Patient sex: F
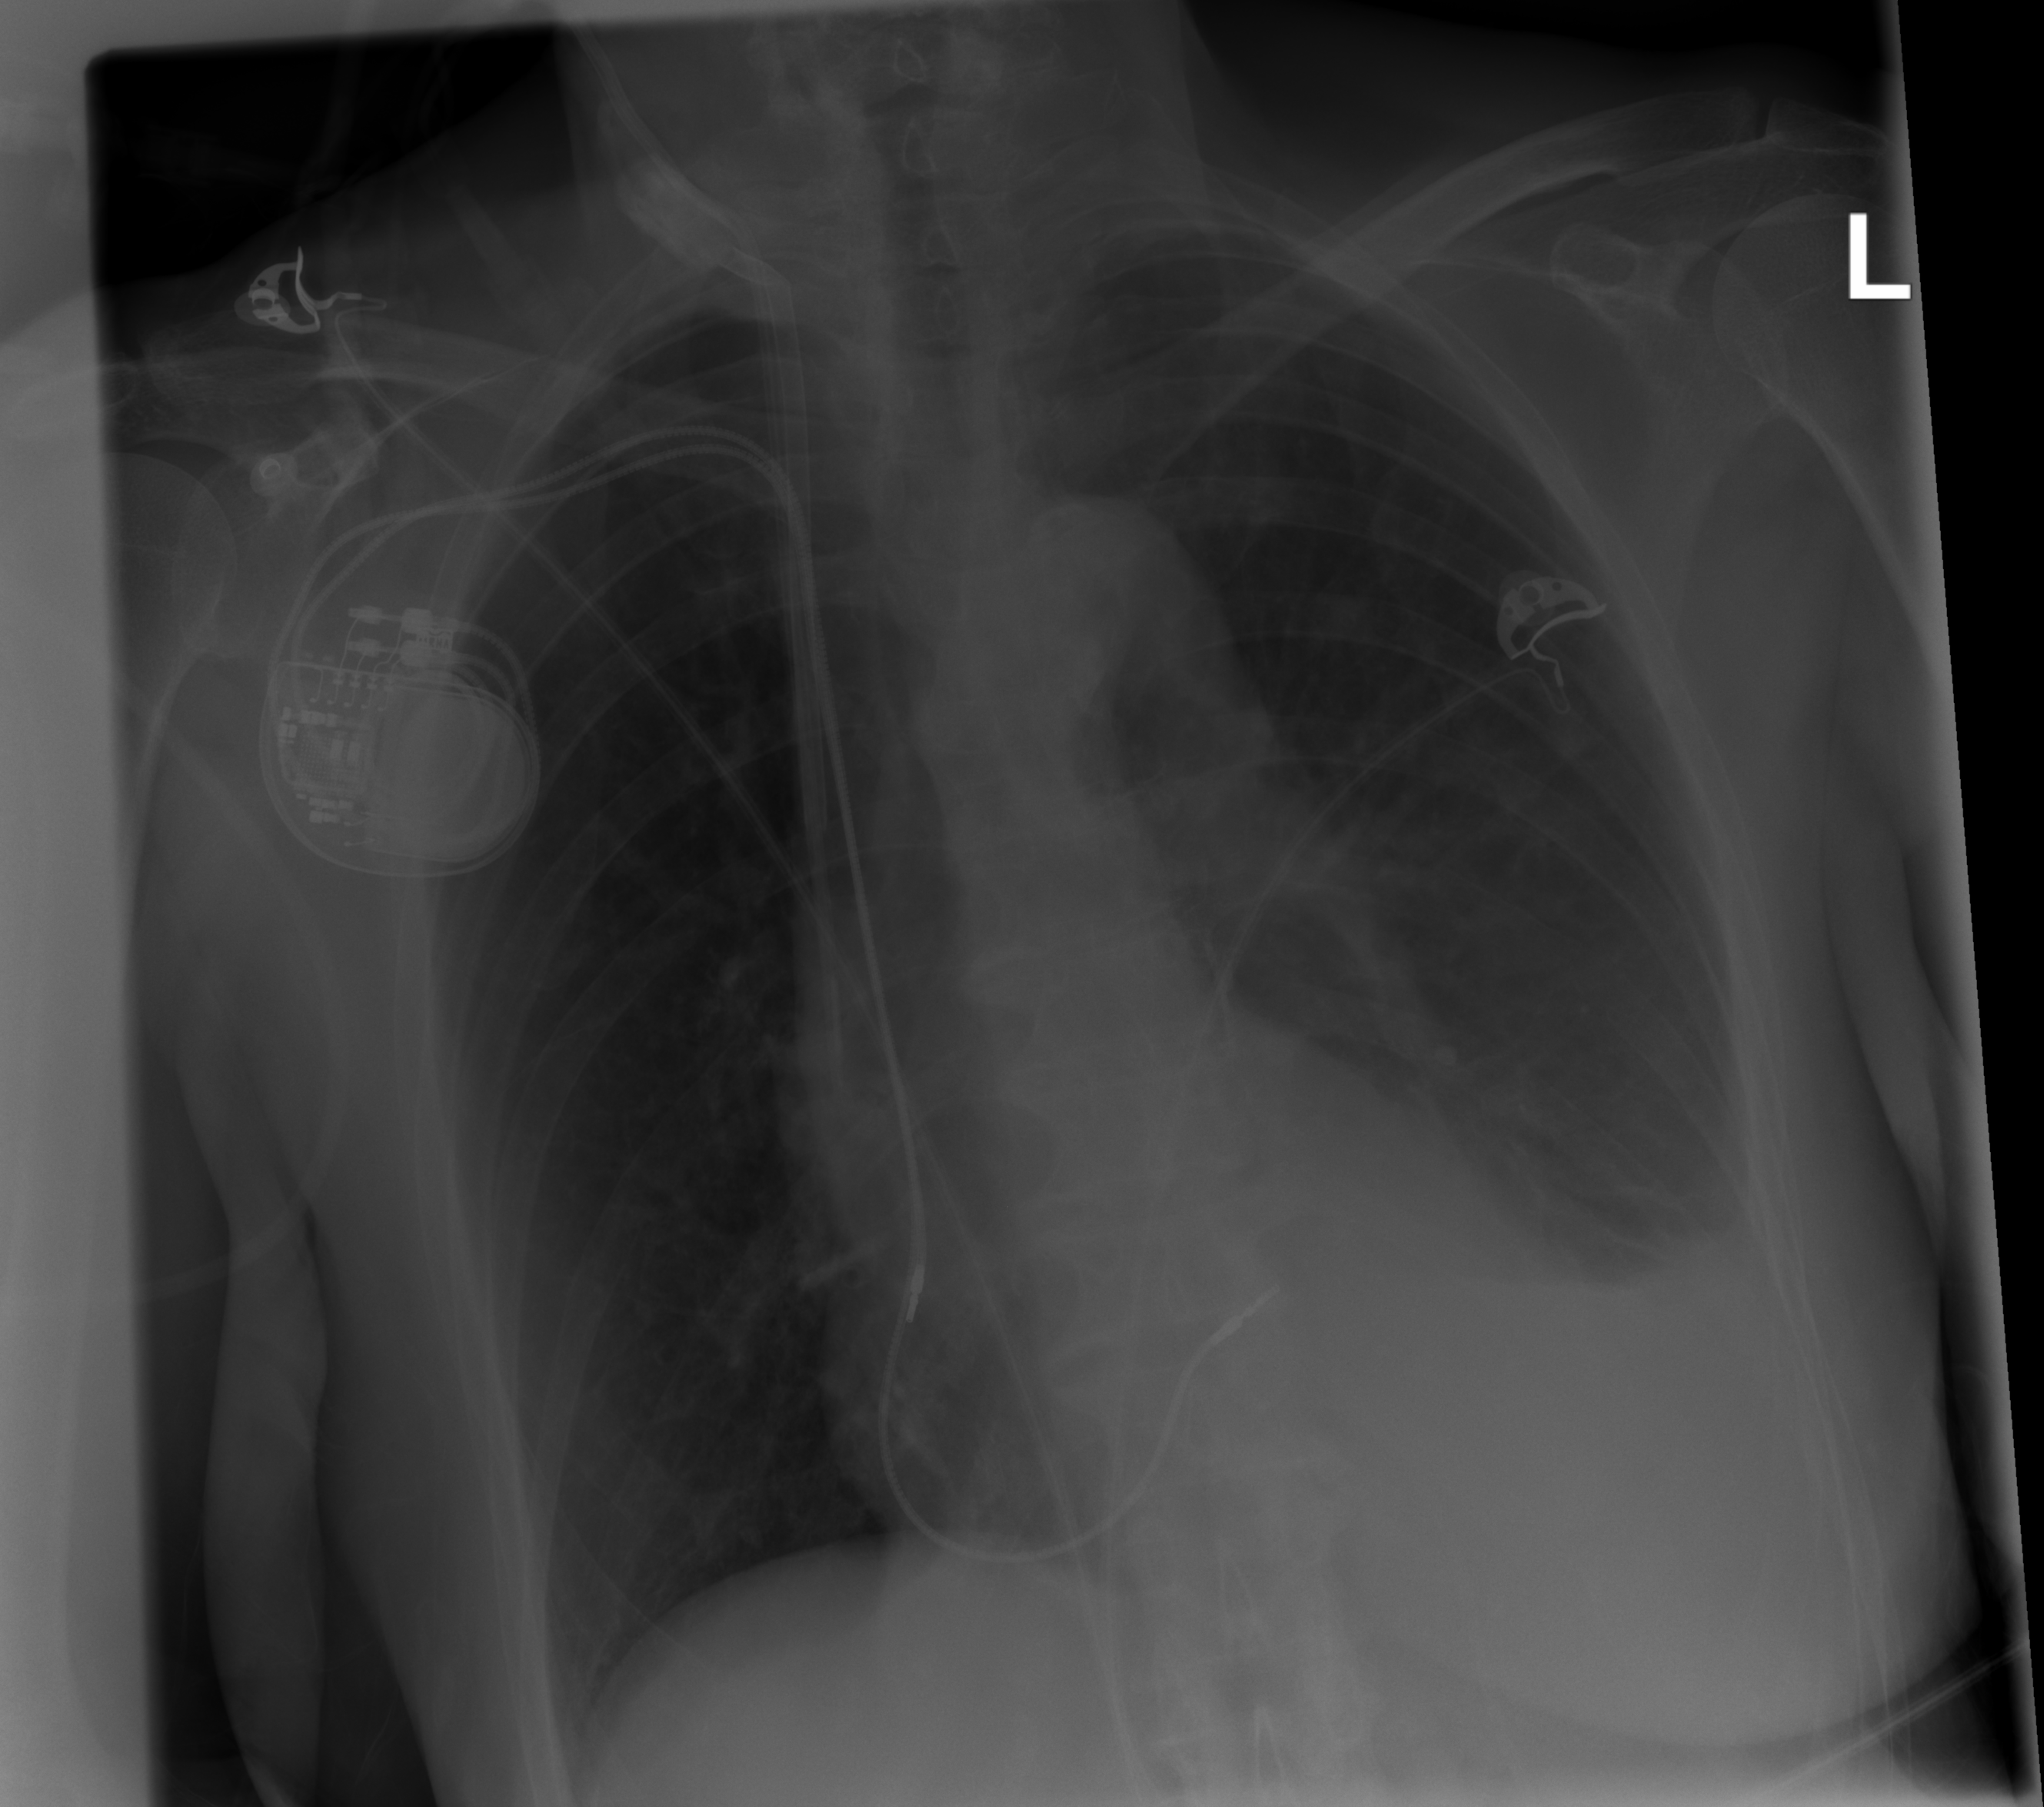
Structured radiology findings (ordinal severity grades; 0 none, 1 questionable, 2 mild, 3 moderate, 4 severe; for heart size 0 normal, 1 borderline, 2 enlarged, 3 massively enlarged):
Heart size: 1
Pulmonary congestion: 0
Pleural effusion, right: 0
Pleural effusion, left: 3
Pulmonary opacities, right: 0
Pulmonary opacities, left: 0
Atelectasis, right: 0
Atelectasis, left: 2